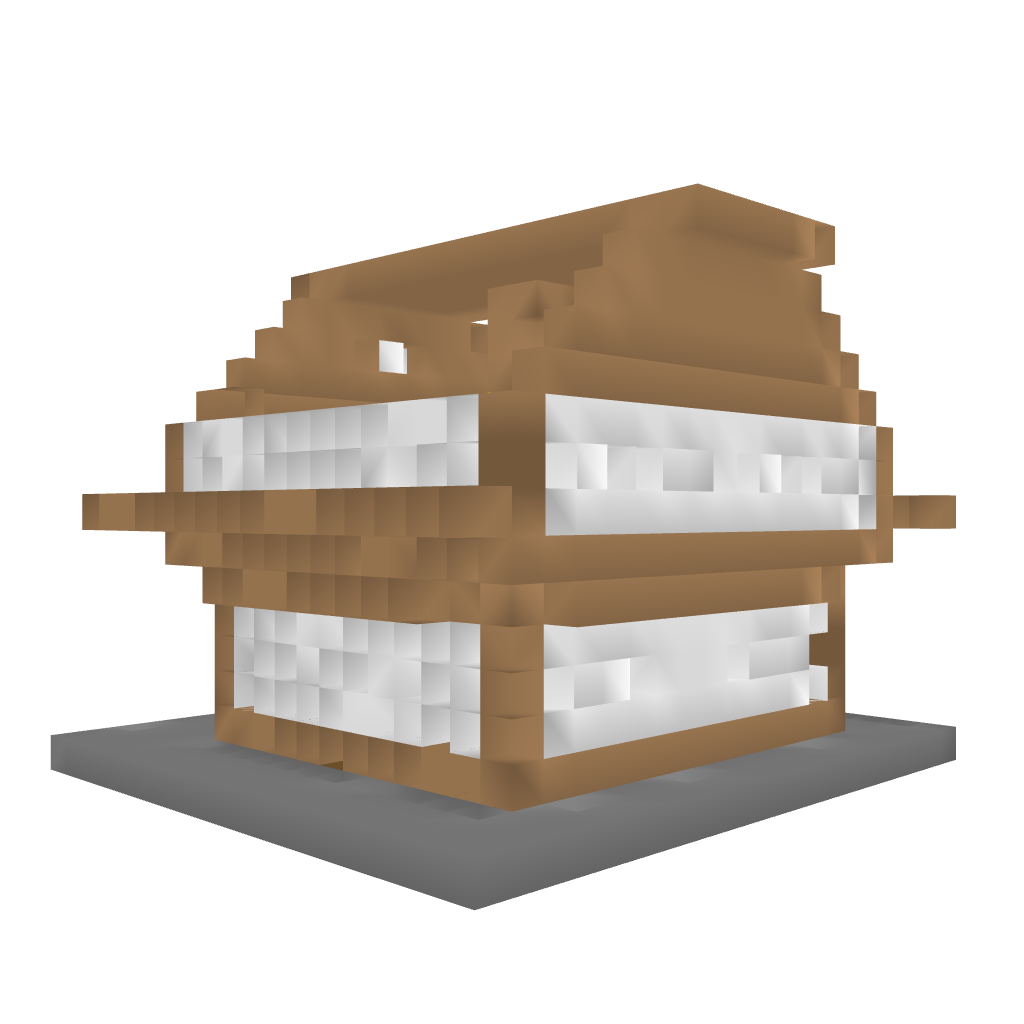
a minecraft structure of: medieval house bad low quality